Question: Is this possible with css (I can probably manage it with javascript):
Its basically a 'margin: auto' effect, but i want a different background for each margin, so i'm looking for divs with auto-widths on either side of the (fixed-width) center div if that makes sense. Probs better visualized:

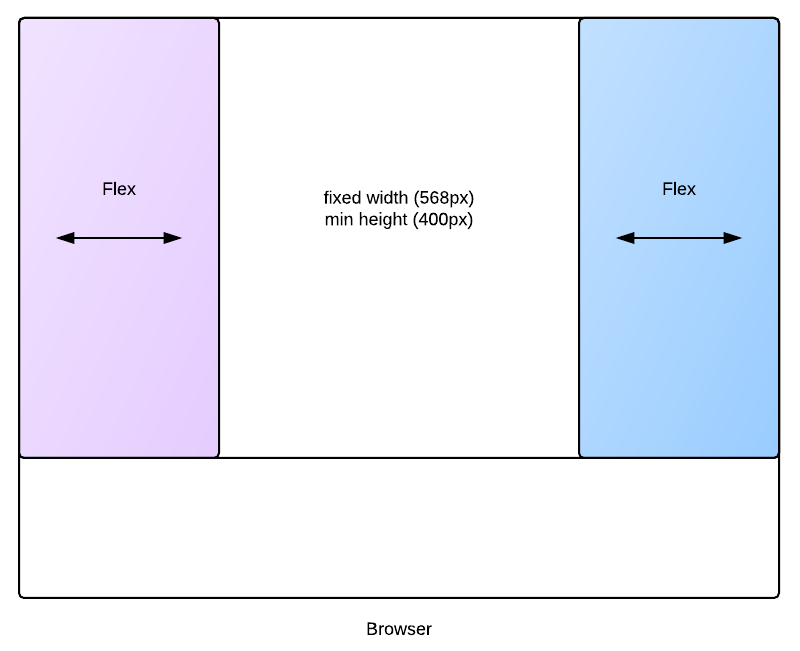
Answer: <URL>
Bit of a hack but it works.
I didn't use your width value as jsFiddle would need resizing to see how it works.
This essentially tells the divs to act as table-cells, so they will fill the containing div, which acts as the table. If you didn't specify the width of the middle div, each column would be 33% wide.